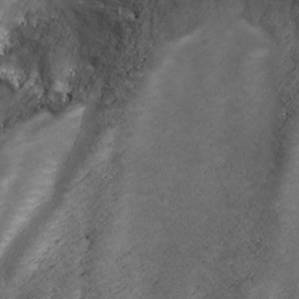
Label: non_frost